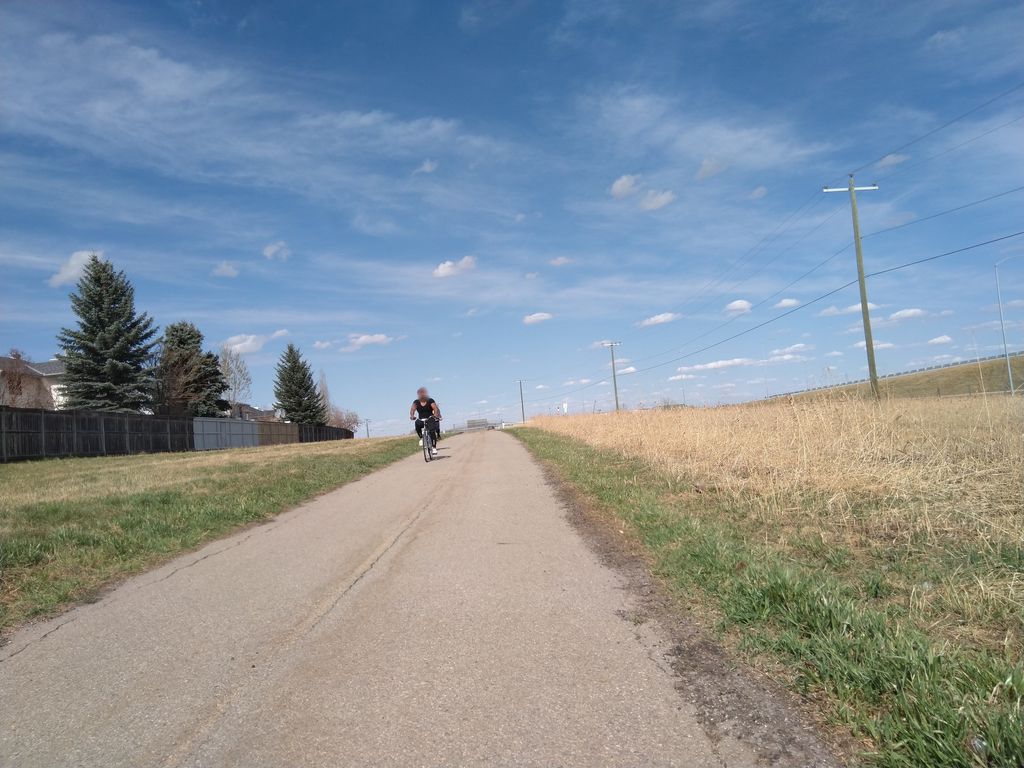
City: calgary